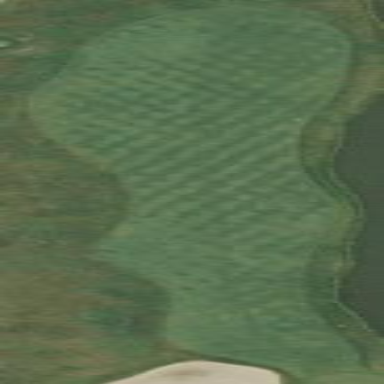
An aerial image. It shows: Golf fairway surrounded by grass.